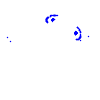
Particle: electron